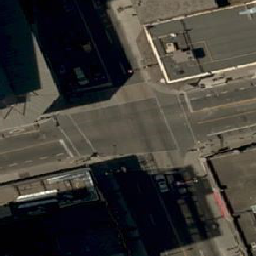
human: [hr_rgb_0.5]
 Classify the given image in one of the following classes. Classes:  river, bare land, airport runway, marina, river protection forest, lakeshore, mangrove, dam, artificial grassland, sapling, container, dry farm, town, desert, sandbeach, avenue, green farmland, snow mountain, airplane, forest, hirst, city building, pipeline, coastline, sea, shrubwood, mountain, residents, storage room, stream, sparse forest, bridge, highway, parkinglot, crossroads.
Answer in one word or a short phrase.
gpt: crossroads